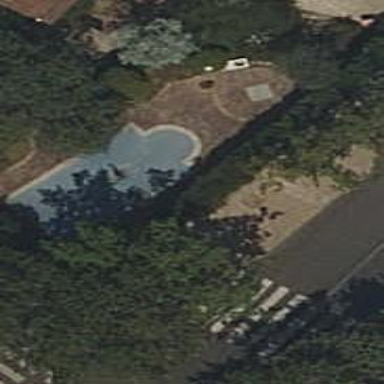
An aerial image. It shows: Swimming pool area designated for leisure and sports activities.